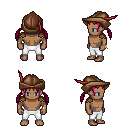
a pixel art fantasy rpg character, male body template, human, dark skin, leather shoulder armor, white pants, pink twin-tailed hairstyle, leather cap, bracelets, four views (front, back, left, right), 2x2 character sprite sheet, small pixel art, hard edges, no anti-aliasing